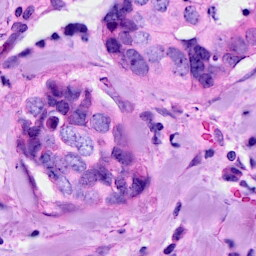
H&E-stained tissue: Breast